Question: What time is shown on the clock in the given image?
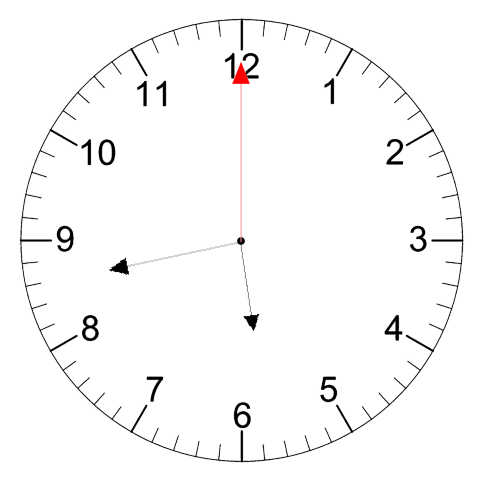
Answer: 05:43:00